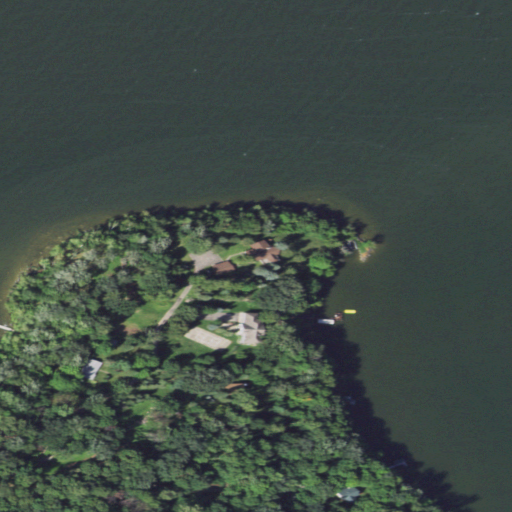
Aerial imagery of cape in Minnesota named Rogers Point containing open water, deciduous forest, open development, mixed forest, grassland, and low intensity development